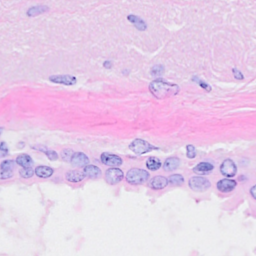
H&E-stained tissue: Breast